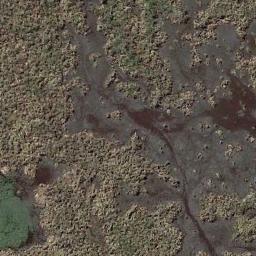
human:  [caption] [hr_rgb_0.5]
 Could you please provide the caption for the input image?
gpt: There are small creeks in the middle of this wetland .

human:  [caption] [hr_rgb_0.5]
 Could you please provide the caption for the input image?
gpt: The river surface in a wetland is covered with brown trivial plants .

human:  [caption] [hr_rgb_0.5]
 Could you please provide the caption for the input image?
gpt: There are numerous different shapes and sizes of water around the wetlands .

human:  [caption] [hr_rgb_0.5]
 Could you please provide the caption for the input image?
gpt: The wetland consists of dry plants and water .

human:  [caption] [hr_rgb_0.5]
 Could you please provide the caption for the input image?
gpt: There are some water areas on the wetland .